Question: I'm getting a weird error when trying to connect to a mysql database. I have an index.jsp:
'''
<%@page import="proj.team.Team" %>
<%@page import="servlets.Init" %>
<%@page import="java.sql.Connection" %>
<%@page import="java.sql.DriverManager" %>
<!-- default html doctype, head, body etc. -->
<select class="select">
<option selected="selected">Choose Team</option>
<%= Init.getTeams() %>
</select>
<!-- default html, closing body and html -->
'''
Which is calling this servlet's (Init.java) static method getTeams():
'''
package servlets;
import java.io.IOException;
import java.util.ArrayList;
import javax.servlet.ServletException;
import javax.servlet.annotation.WebServlet;
import javax.servlet.http.HttpServlet;
import javax.servlet.http.HttpServletRequest;
import javax.servlet.http.HttpServletResponse;
import proj.database.MySQLConnection;
import proj.team.Team;
@WebServlet("/Init")
public class Init extends HttpServlet {
private static final long serialVersionUID = 1L;
public Init() {
super();
}
public static String getTeams() {
String s = "";
ArrayList<Team> teams = new ArrayList<Team>();
teams = MySQLConnection.getTeams();
for (Team t : teams) {
s += "<option value='" + t.getId() + "'>" + t.getName() + "</option>";
}
return s;
}
}
'''
When I run the static method getTeams() from another java class, it works and outputs all of the '<option>'s that I have in the database. But when I invoke this method from my jsp it is giving me these errors:
'''
java.lang.ClassNotFoundException: com.mysql.jdbc.Driver
at org.apache.catalina.loader.WebappClassLoader.loadClass(WebappClassLoader.java:1718)
at org.apache.catalina.loader.WebappClassLoader.loadClass(WebappClassLoader.java:1569)
at java.lang.Class.forName0(Native Method)
at java.lang.Class.forName(Class.java:259)
at proj.database.MySQLConnection.getConnection(MySQLConnection.java:23)
at proj.database.MySQLConnection.getTeams(MySQLConnection.java:34)
at servlets.Init.getTeams(Init.java:34)
at org.apache.jsp.index_jsp._jspService(index_jsp.java:93)
at org.apache.jasper.runtime.HttpJspBase.service(HttpJspBase.java:70)
at javax.servlet.http.HttpServlet.service(HttpServlet.java:727)
at org.apache.jasper.servlet.JspServletWrapper.service(JspServletWrapper.java:432)
at org.apache.jasper.servlet.JspServlet.serviceJspFile(JspServlet.java:390)
at org.apache.jasper.servlet.JspServlet.service(JspServlet.java:334)
at javax.servlet.http.HttpServlet.service(HttpServlet.java:727)
at org.apache.catalina.core.ApplicationFilterChain.internalDoFilter(ApplicationFilterChain.java:303)
at org.apache.catalina.core.ApplicationFilterChain.doFilter(ApplicationFilterChain.java:208)
at org.apache.tomcat.websocket.server.WsFilter.doFilter(WsFilter.java:52)
at org.apache.catalina.core.ApplicationFilterChain.internalDoFilter(ApplicationFilterChain.java:241)
at org.apache.catalina.core.ApplicationFilterChain.doFilter(ApplicationFilterChain.java:208)
at org.apache.catalina.core.StandardWrapperValve.invoke(StandardWrapperValve.java:220)
at org.apache.catalina.core.StandardContextValve.invoke(StandardContextValve.java:122)
at org.apache.catalina.authenticator.AuthenticatorBase.invoke(AuthenticatorBase.java:501)
at org.apache.catalina.core.StandardHostValve.invoke(StandardHostValve.java:170)
at org.apache.catalina.valves.ErrorReportValve.invoke(ErrorReportValve.java:98)
at org.apache.catalina.valves.AccessLogValve.invoke(AccessLogValve.java:950)
at org.apache.catalina.core.StandardEngineValve.invoke(StandardEngineValve.java:116)
at org.apache.catalina.connector.CoyoteAdapter.service(CoyoteAdapter.java:408)
at org.apache.coyote.http11.AbstractHttp11Processor.process(AbstractHttp11Processor.java:1040)
at org.apache.coyote.AbstractProtocol$AbstractConnectionHandler.process(AbstractProtocol.java:607)
at org.apache.tomcat.util.net.JIoEndpoint$SocketProcessor.run(JIoEndpoint.java:313)
at java.util.concurrent.ThreadPoolExecutor.runWorker(ThreadPoolExecutor.java:1142)
at java.util.concurrent.ThreadPoolExecutor$Worker.run(ThreadPoolExecutor.java:617)
at java.lang.Thread.run(Thread.java:744)
Apr 27, 2014 2:45:49 PM org.apache.catalina.core.StandardWrapperValve invoke
SEVERE: Servlet.service() for servlet [jsp] in context with path [/class-java-project-baseball] threw exception [An exception occurred processing JSP page /index.jsp at line 28
25: <select class="select">
26: <option selected="selected">Choose Team</option>
27: <%=
28: Init.getTeams()
29: %>
30: </select>
31: </div>
Stacktrace:] with root cause
java.lang.NullPointerException
at proj.database.MySQLConnection.getTeams(MySQLConnection.java:36)
at servlets.Init.getTeams(Init.java:34)
at org.apache.jsp.index_jsp._jspService(index_jsp.java:93)
at org.apache.jasper.runtime.HttpJspBase.service(HttpJspBase.java:70)
at javax.servlet.http.HttpServlet.service(HttpServlet.java:727)
at org.apache.jasper.servlet.JspServletWrapper.service(JspServletWrapper.java:432)
at org.apache.jasper.servlet.JspServlet.serviceJspFile(JspServlet.java:390)
at org.apache.jasper.servlet.JspServlet.service(JspServlet.java:334)
at javax.servlet.http.HttpServlet.service(HttpServlet.java:727)
at org.apache.catalina.core.ApplicationFilterChain.internalDoFilter(ApplicationFilterChain.java:303)
at org.apache.catalina.core.ApplicationFilterChain.doFilter(ApplicationFilterChain.java:208)
at org.apache.tomcat.websocket.server.WsFilter.doFilter(WsFilter.java:52)
at org.apache.catalina.core.ApplicationFilterChain.internalDoFilter(ApplicationFilterChain.java:241)
at org.apache.catalina.core.ApplicationFilterChain.doFilter(ApplicationFilterChain.java:208)
at org.apache.catalina.core.StandardWrapperValve.invoke(StandardWrapperValve.java:220)
at org.apache.catalina.core.StandardContextValve.invoke(StandardContextValve.java:122)
at org.apache.catalina.authenticator.AuthenticatorBase.invoke(AuthenticatorBase.java:501)
at org.apache.catalina.core.StandardHostValve.invoke(StandardHostValve.java:170)
at org.apache.catalina.valves.ErrorReportValve.invoke(ErrorReportValve.java:98)
at org.apache.catalina.valves.AccessLogValve.invoke(AccessLogValve.java:950)
at org.apache.catalina.core.StandardEngineValve.invoke(StandardEngineValve.java:116)
at org.apache.catalina.connector.CoyoteAdapter.service(CoyoteAdapter.java:408)
at org.apache.coyote.http11.AbstractHttp11Processor.process(AbstractHttp11Processor.java:1040)
at org.apache.coyote.AbstractProtocol$AbstractConnectionHandler.process(AbstractProtocol.java:607)
at org.apache.tomcat.util.net.JIoEndpoint$SocketProcessor.run(JIoEndpoint.java:313)
at java.util.concurrent.ThreadPoolExecutor.runWorker(ThreadPoolExecutor.java:1142)
at java.util.concurrent.ThreadPoolExecutor$Worker.run(ThreadPoolExecutor.java:617)
at java.lang.Thread.run(Thread.java:744)
'''
I've been debugging this for a while, and people have seemed to clear this up with changes in the build path, but I'm not sure what could be wrong with it as it works from another java class and just not in the jsp, but here's what that looks like just in case.

Thank you in advance for any help you can offer me.
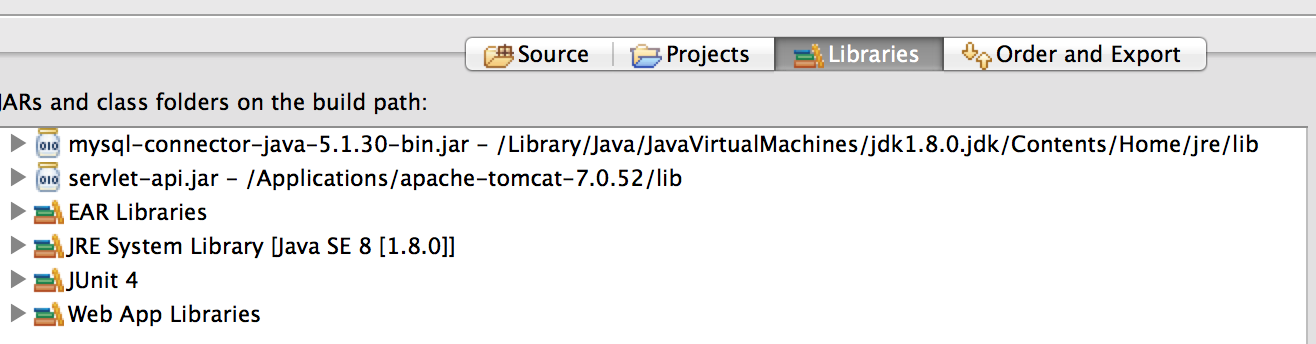
Answer: I figured this out, and here's how:
You'll notice that 'java.lang.NullPointerException at proj.database.MySQLConnection.getTeams(MySQLConnection.java:36)' around the middle part of the printed out stacktrace. I was getting a NullPointerException when trying to connect to the database - and the only difference between accessing the 'Init.getTeams()' method was calling it from another java class instead of from a webpage - my 'index.jsp'.
So, after a couple more google's I found out that it's best to place the 'mysql-connector.jar' in the 'WebContent/WEB-INF/libs' folder, and change the build path to reference this location. Changed it and works now.